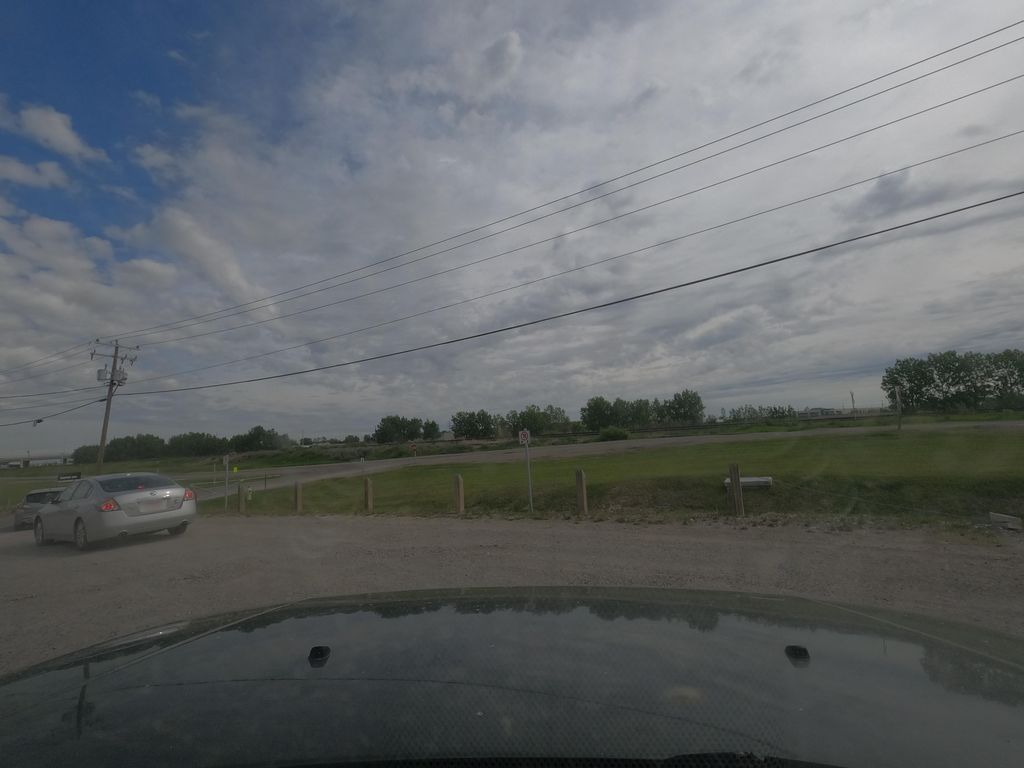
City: calgary